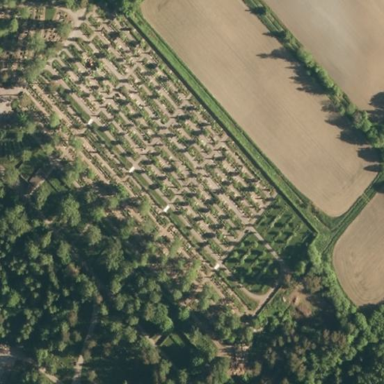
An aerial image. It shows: Cemetery.